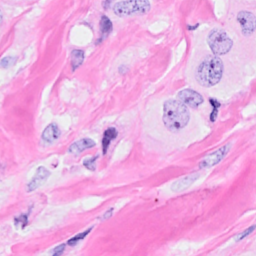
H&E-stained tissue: Breast